Aerial crown-view tile of a tropical tree (Barro Colorado Island, Panama), acquired 20250124:
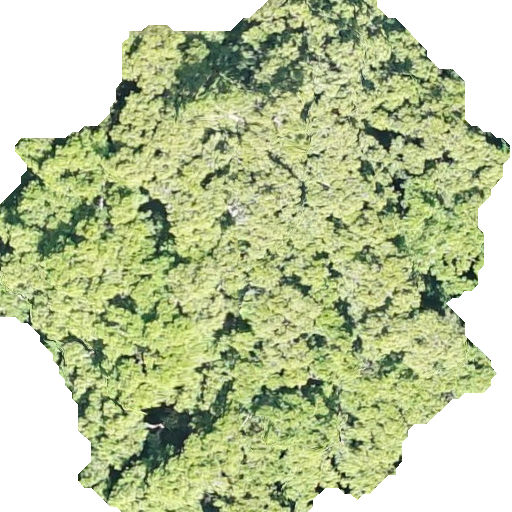
Species: Brosimum alicastrum
GBIF accepted scientific name: Brosimum alicastrum
Crown area: 302.883 m²